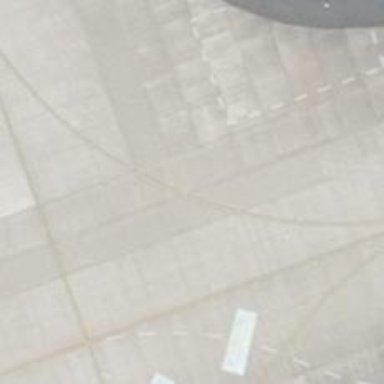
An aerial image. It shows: Taxiway at the airport with concrete surface.